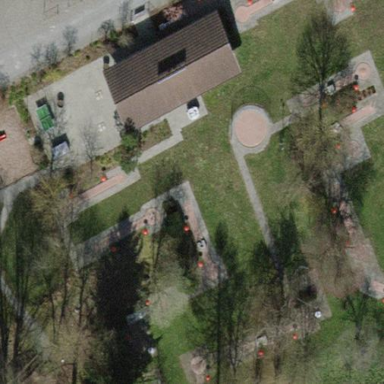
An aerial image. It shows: Miniature golf course.